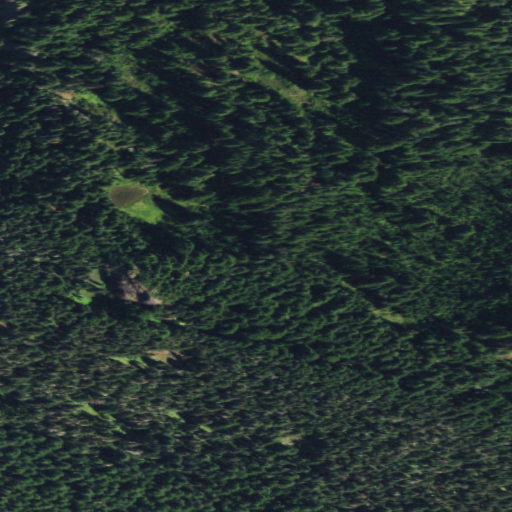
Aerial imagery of mountain in Washington named Sourdough Mountain containing only evergreen forest